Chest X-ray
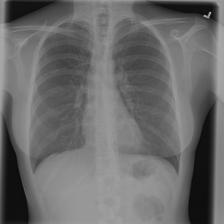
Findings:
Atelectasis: negative
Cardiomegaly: negative
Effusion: negative
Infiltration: negative
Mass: negative
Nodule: negative
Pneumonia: negative
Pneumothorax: positive
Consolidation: negative
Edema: negative
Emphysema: negative
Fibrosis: negative
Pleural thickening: negative
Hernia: negative